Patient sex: M
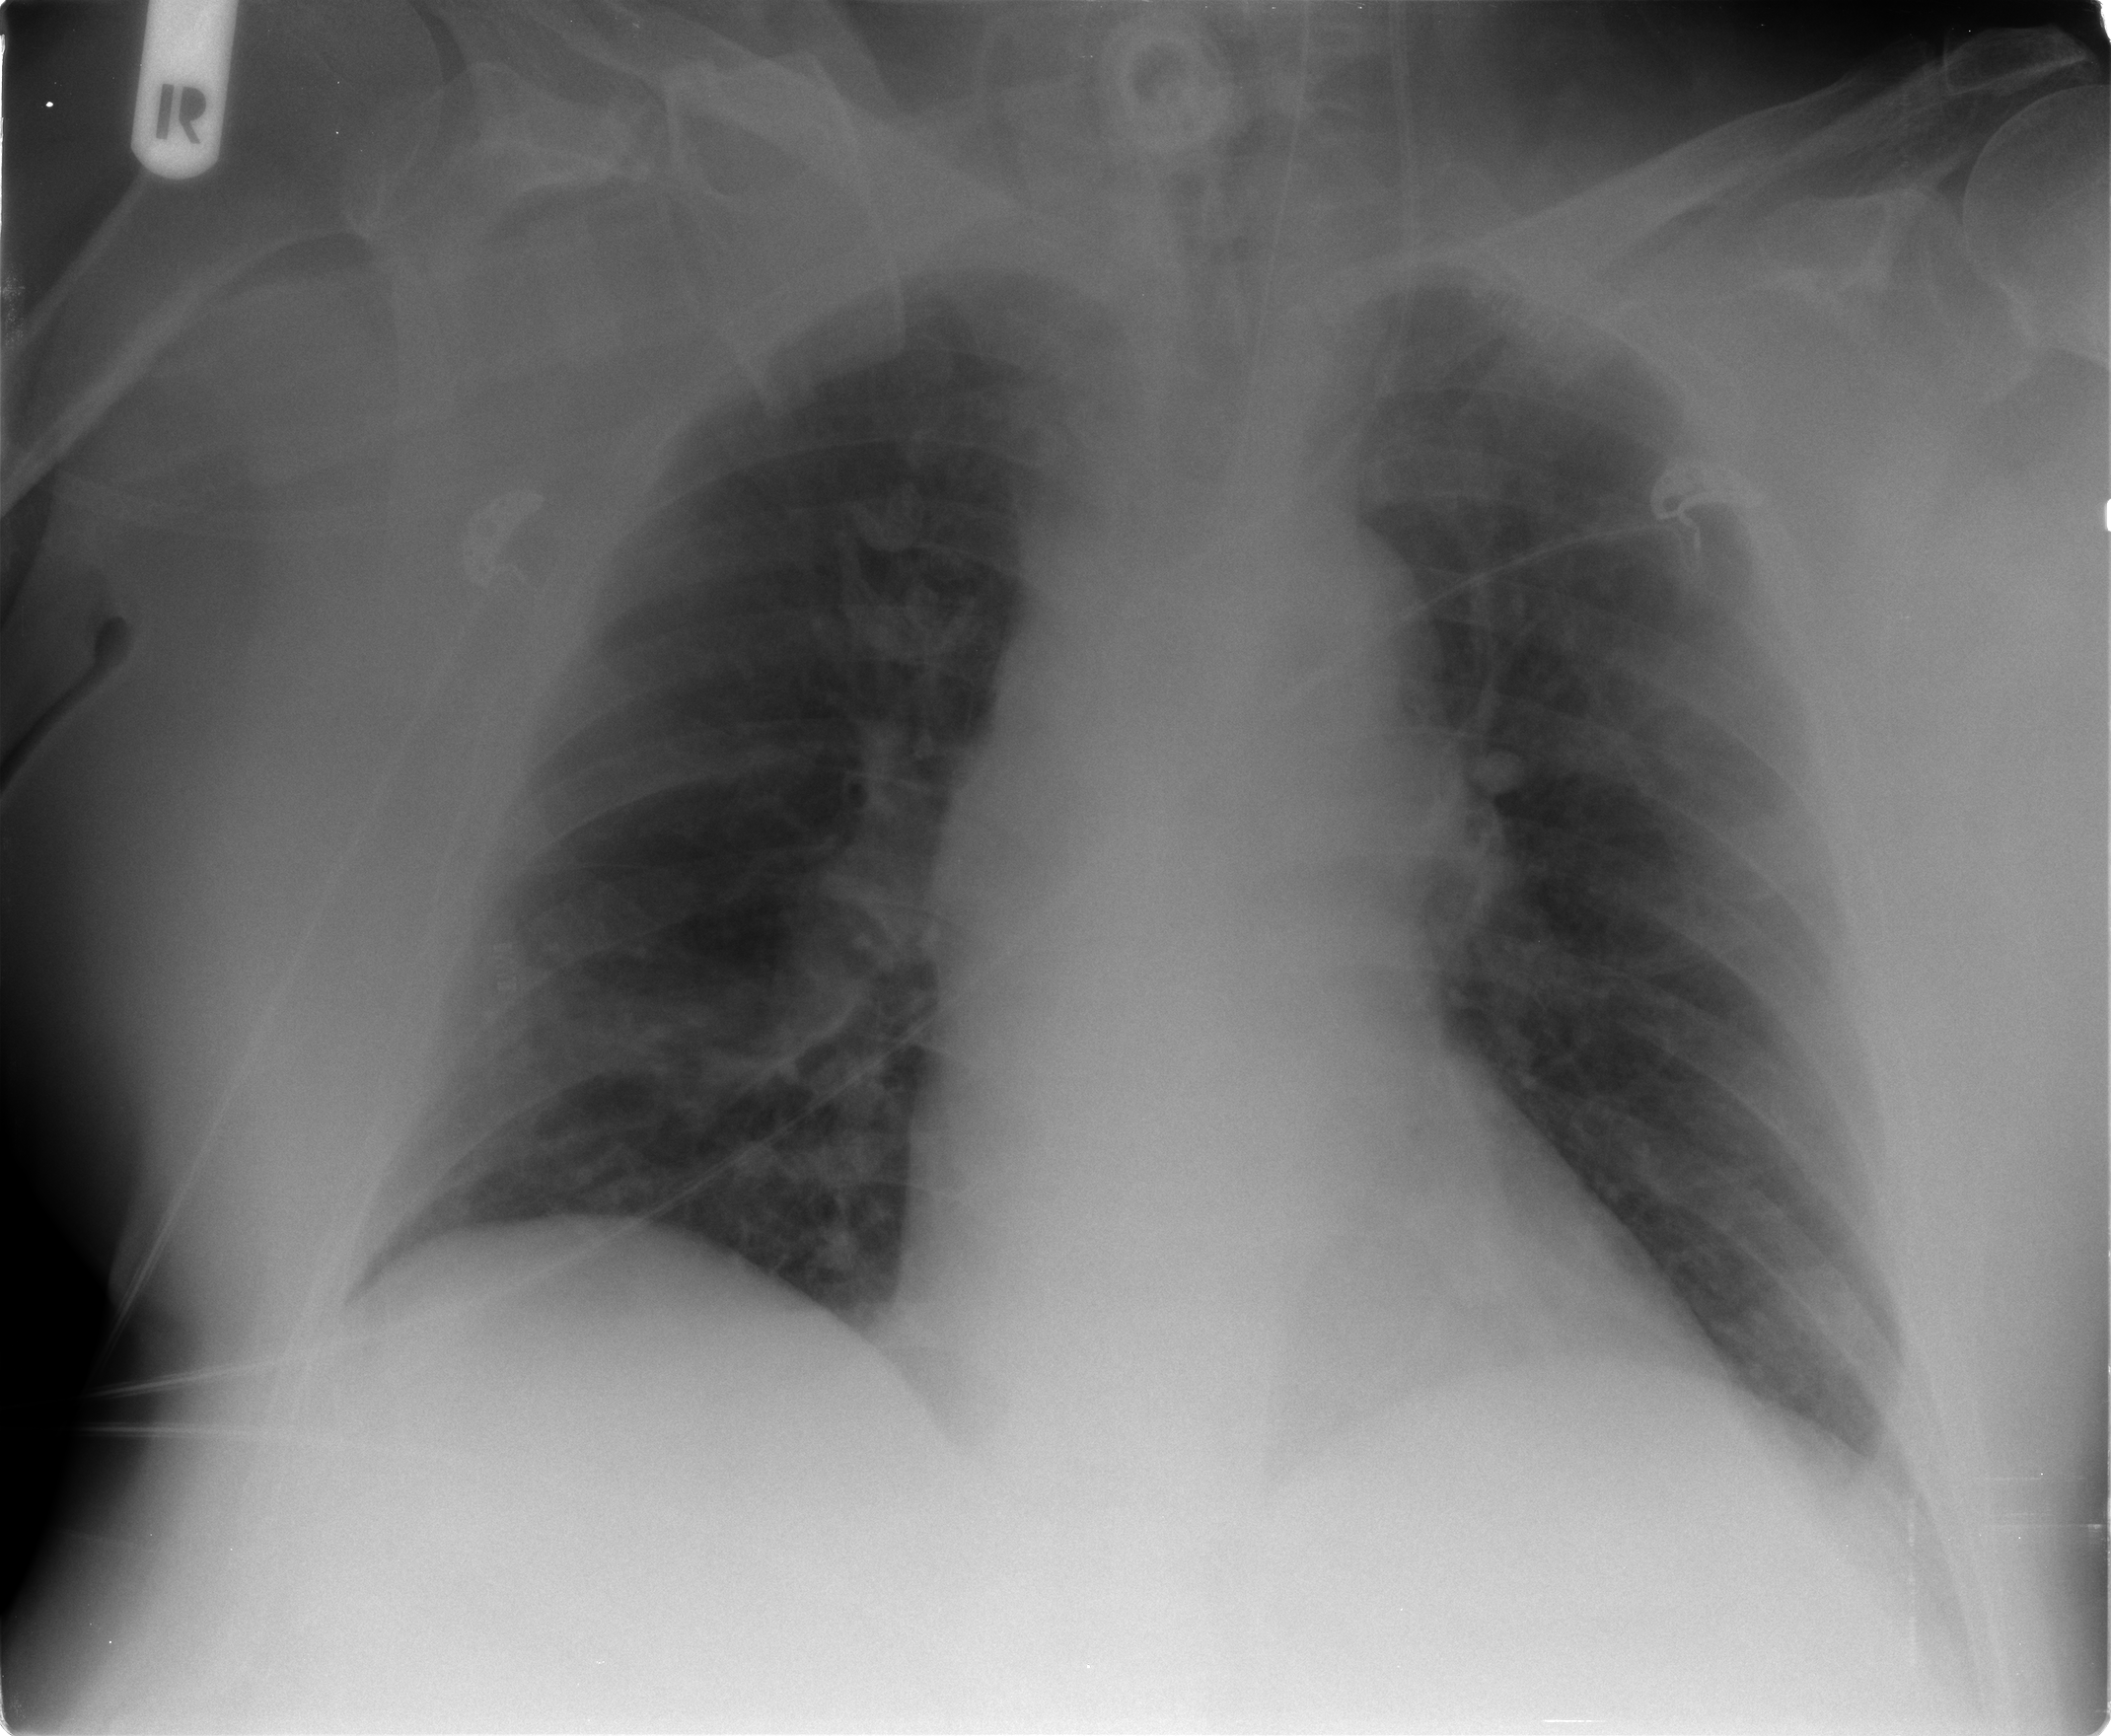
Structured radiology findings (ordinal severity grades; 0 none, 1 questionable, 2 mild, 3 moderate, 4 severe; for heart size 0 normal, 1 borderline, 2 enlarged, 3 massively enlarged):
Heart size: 2
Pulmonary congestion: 3
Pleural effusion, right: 1
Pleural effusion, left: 1
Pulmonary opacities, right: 1
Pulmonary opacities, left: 1
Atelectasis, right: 2
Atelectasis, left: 2